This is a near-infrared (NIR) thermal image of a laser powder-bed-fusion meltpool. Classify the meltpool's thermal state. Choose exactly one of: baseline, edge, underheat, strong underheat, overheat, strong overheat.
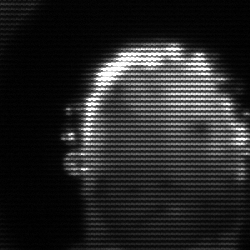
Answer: baseline